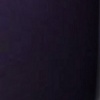
Label: space